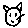
Label: cat